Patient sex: M
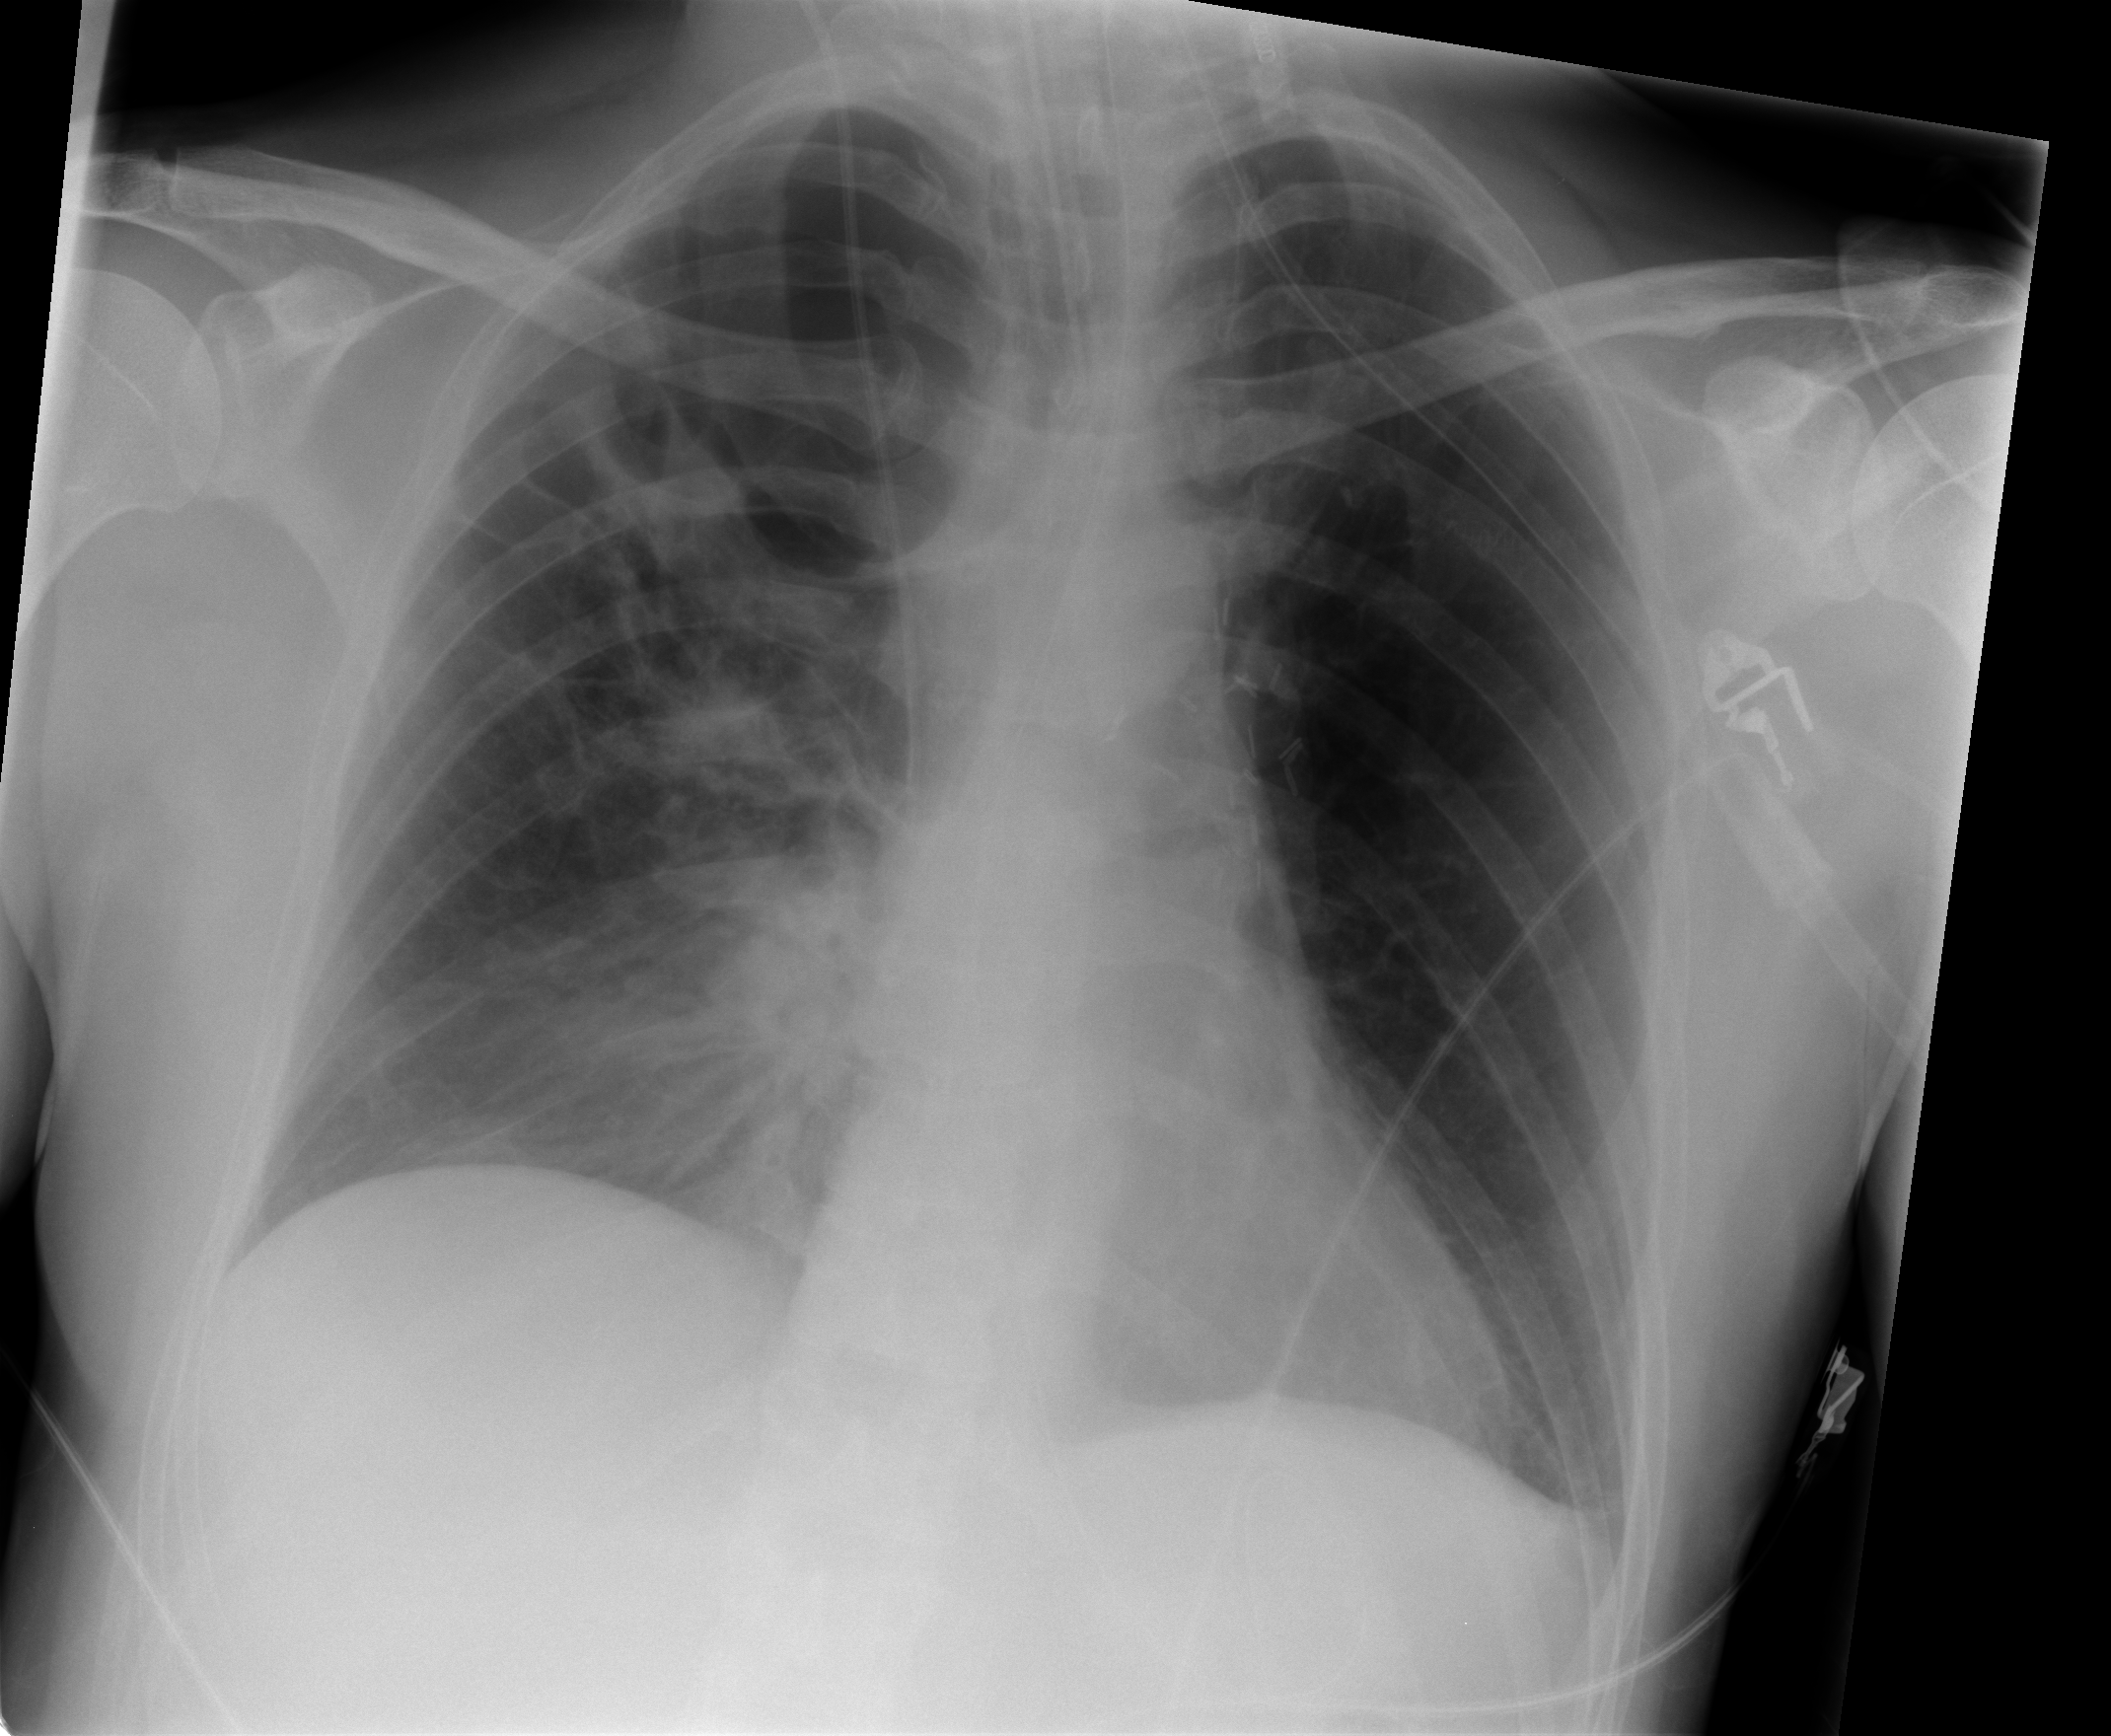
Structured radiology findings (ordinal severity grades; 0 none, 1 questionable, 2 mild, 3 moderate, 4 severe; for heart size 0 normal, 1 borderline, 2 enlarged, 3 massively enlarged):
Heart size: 0
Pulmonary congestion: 0
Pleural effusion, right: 0
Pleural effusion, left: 1
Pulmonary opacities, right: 3
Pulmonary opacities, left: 0
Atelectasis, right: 2
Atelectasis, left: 1